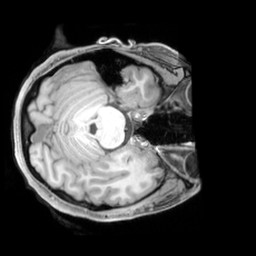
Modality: T1w
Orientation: axial
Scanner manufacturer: siemens
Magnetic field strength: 3 T
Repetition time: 2.3 s
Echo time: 0.00226 s